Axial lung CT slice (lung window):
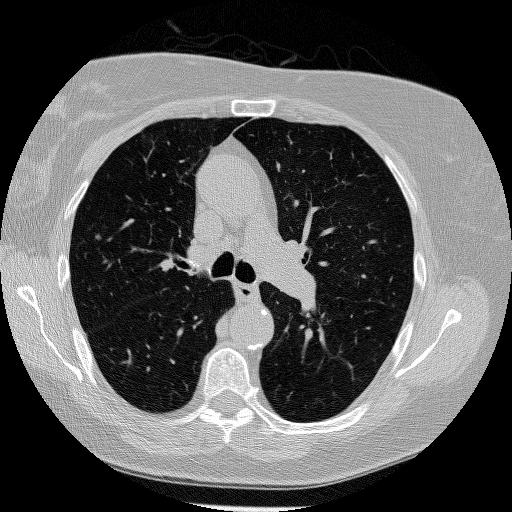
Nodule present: yes
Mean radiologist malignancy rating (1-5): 3